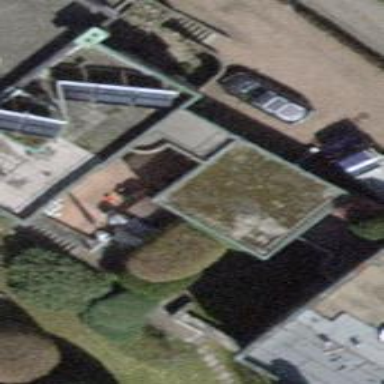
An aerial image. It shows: Flat roofed garages.